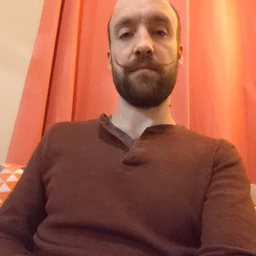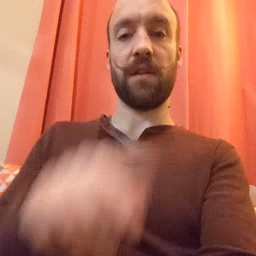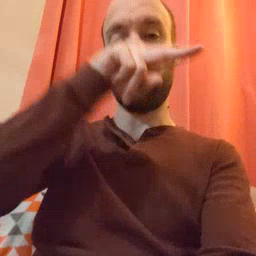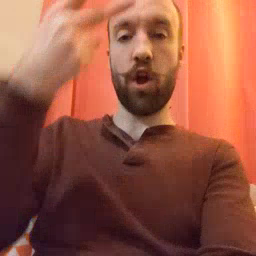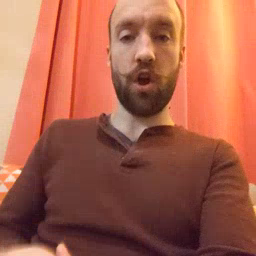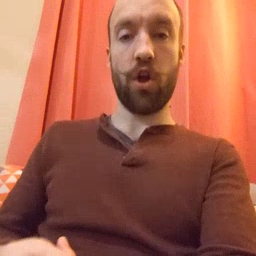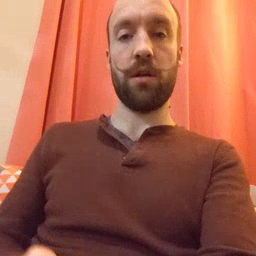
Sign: fall